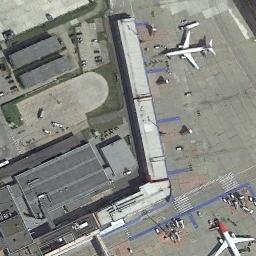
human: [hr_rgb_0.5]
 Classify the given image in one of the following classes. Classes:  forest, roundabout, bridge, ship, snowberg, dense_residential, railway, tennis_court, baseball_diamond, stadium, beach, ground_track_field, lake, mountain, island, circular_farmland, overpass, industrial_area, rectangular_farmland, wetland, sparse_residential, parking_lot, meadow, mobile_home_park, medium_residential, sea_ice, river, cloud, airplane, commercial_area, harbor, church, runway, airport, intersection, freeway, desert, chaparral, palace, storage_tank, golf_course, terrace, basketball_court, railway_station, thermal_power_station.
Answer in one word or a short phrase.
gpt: airplane